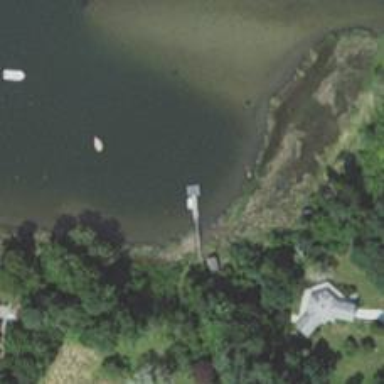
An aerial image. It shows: Footway leading to pier with mooring facilities.